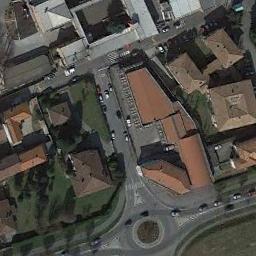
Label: roundabout